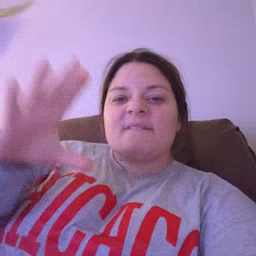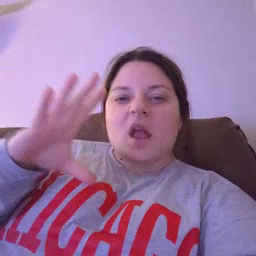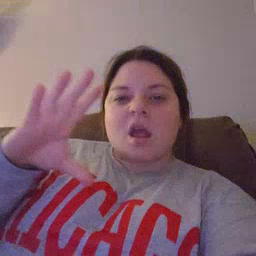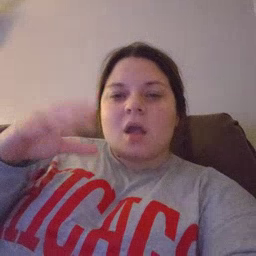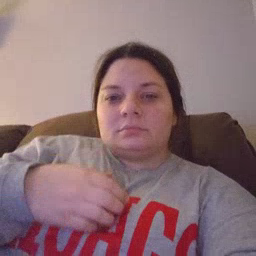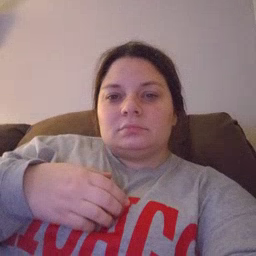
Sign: fine